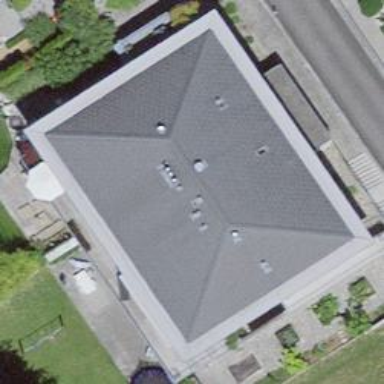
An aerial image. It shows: Residential building.